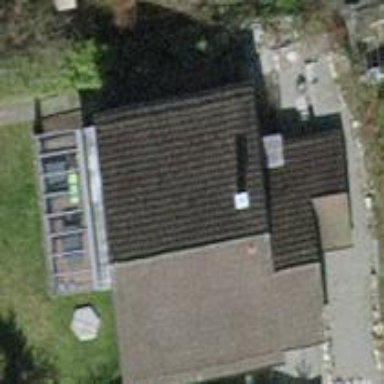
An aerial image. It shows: Detached building with gabled tile roof.